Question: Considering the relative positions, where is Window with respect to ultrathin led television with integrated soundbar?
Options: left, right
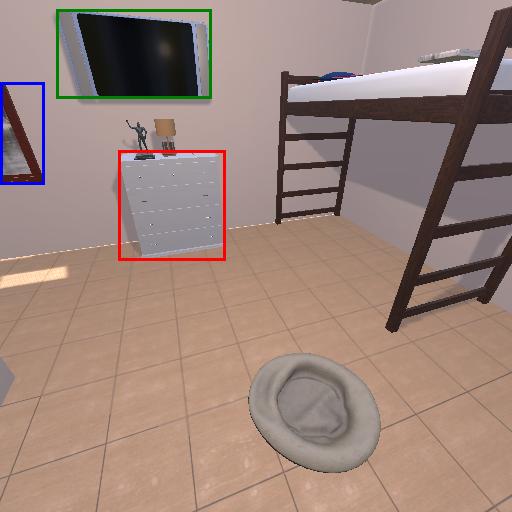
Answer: left